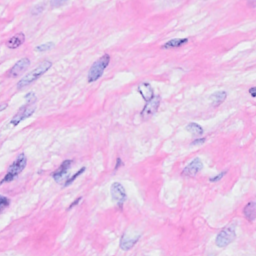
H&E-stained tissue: Breast